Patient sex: M
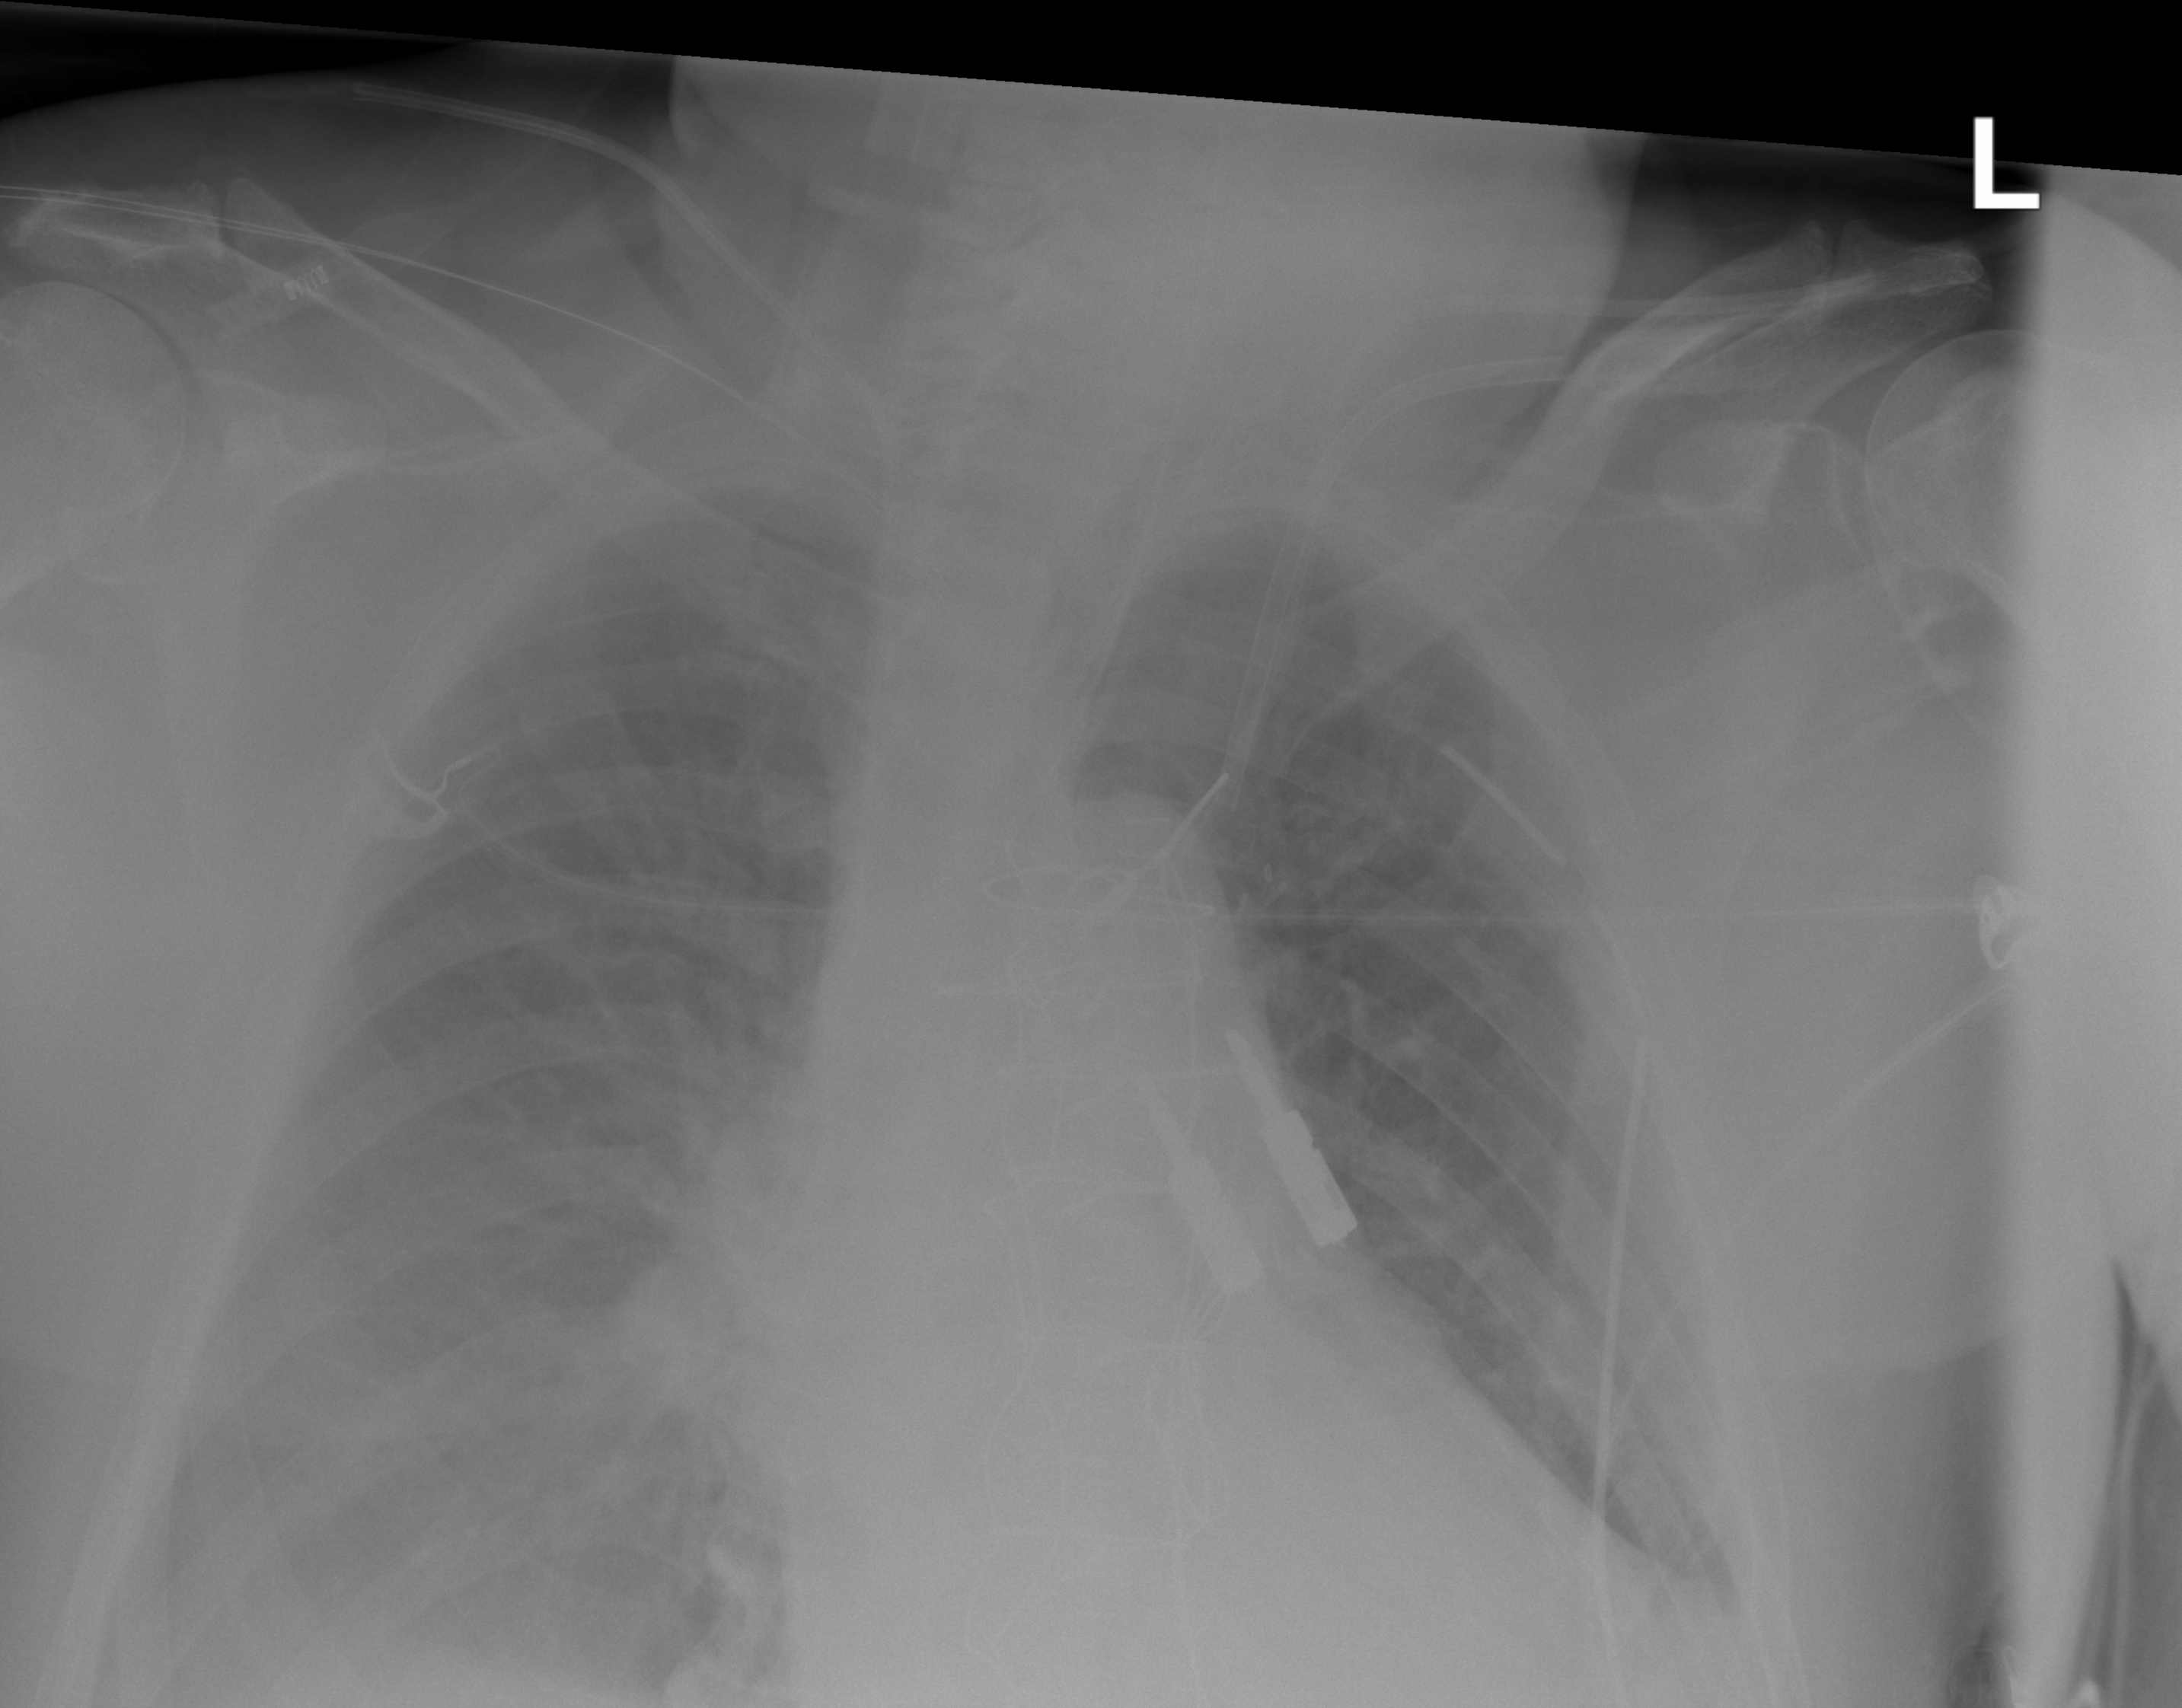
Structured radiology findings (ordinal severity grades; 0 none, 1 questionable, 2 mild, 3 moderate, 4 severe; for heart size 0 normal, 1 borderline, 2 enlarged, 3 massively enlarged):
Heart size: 2
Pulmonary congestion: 2
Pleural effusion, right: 3
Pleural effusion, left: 2
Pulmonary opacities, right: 2
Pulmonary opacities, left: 2
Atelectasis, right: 2
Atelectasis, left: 2